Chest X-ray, PA view. Patient: 24 years old, sex M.
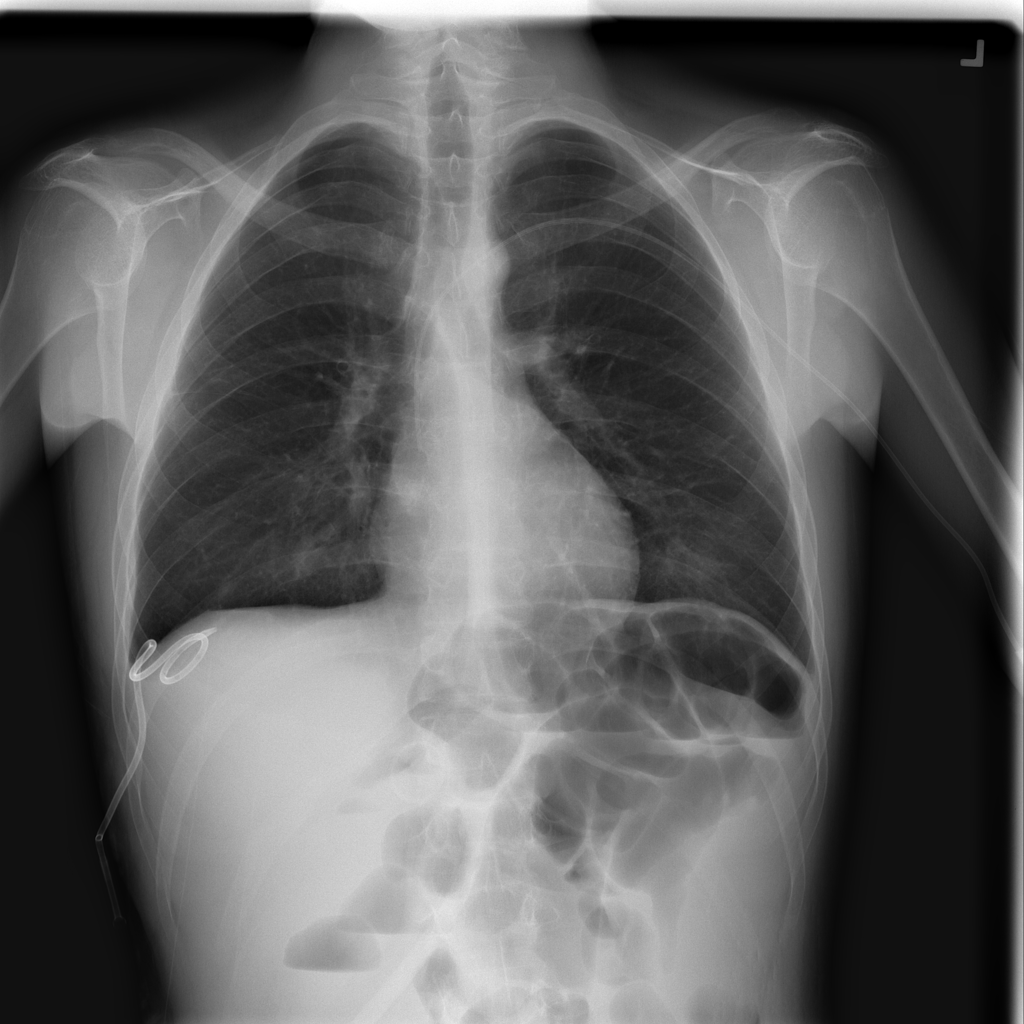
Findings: No Finding